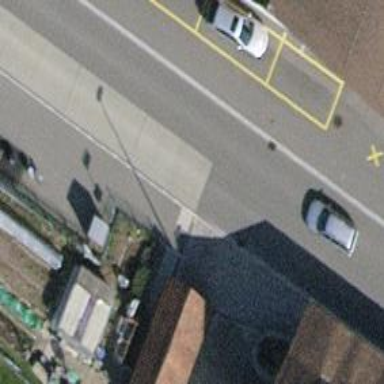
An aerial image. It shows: Platform road.